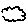
Label: cloud